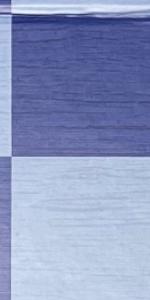
Label: Empty